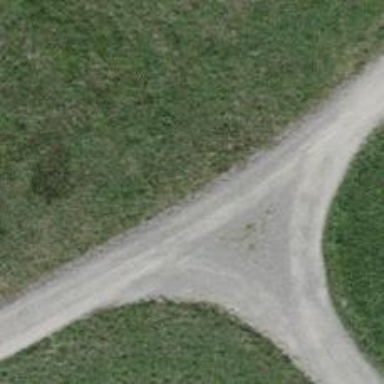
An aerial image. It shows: Unpaved track with grade2 quality type.